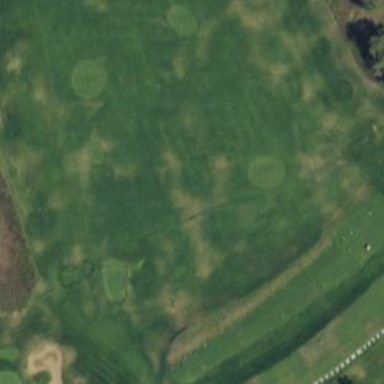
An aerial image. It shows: Golf fairway covered with lush grass.